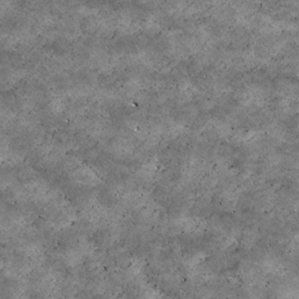
Label: non_frost